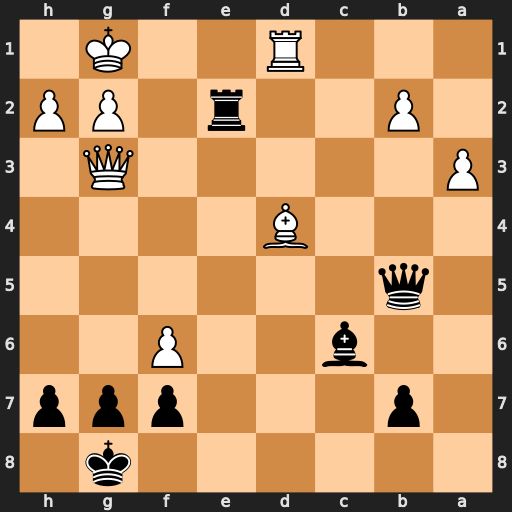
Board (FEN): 6k1/1p3ppp/2b2P2/1q6/3B4/P5Q1/1P2r1PP/3R2K1
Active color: b
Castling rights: -
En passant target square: -
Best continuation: Rxg2+ Qxg2 Bxg2